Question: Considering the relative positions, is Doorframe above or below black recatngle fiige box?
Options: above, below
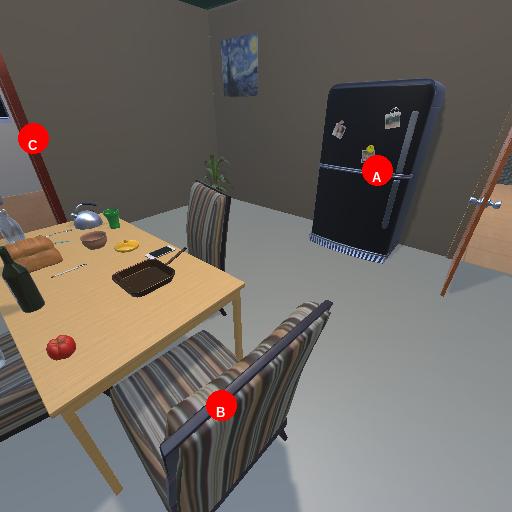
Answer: above